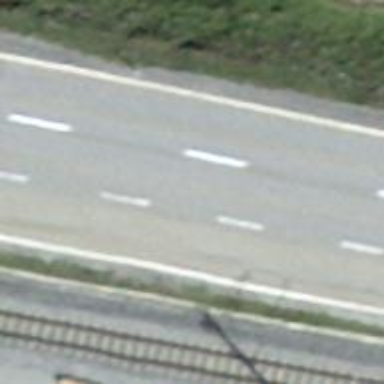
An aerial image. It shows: Primary road with asphalt surface and no sidewalk.